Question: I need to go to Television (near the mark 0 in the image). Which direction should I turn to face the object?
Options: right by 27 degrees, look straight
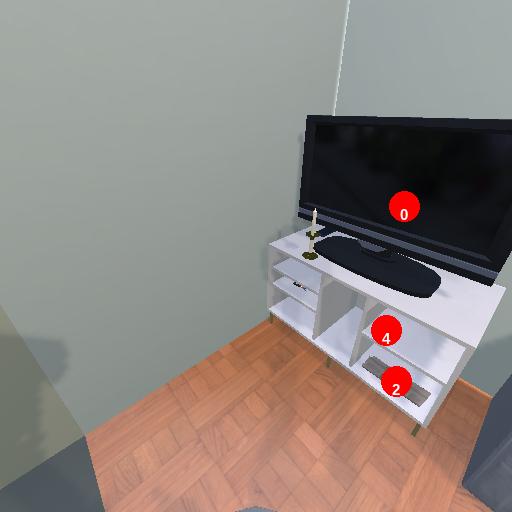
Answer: right by 27 degrees